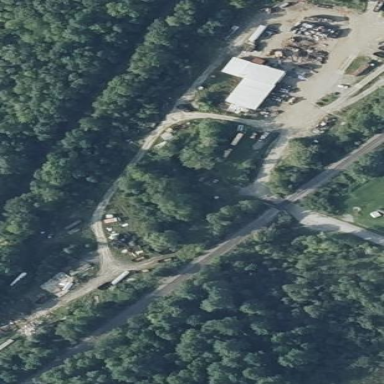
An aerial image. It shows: Recycling centre providing amenities for recycling.